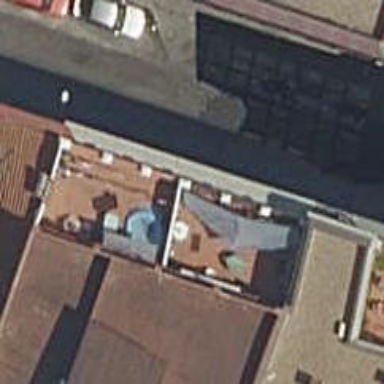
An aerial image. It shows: Part of building.